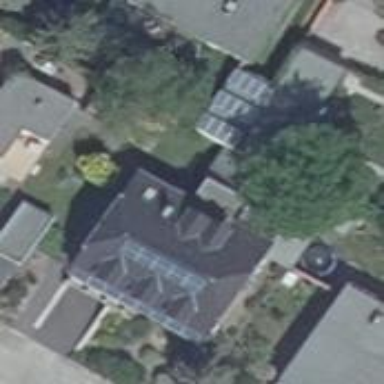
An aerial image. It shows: Detached building.